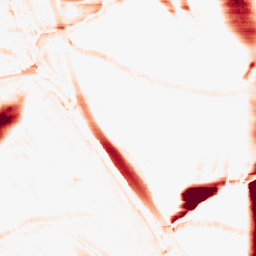
Category: morphological
Decomposition family: morphological_rect
Decomposition parameters: operation: opening
width: 50
height: 10
Upsampling method: sinc_hamming
Upsampling parameters: scale: 4
kernel_size: 8
Upsampling scale: 4